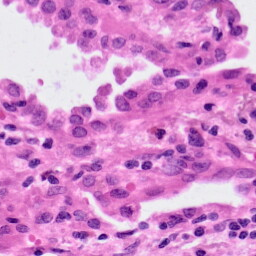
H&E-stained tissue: Lung